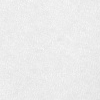
Atmospheric dust classification: dusty